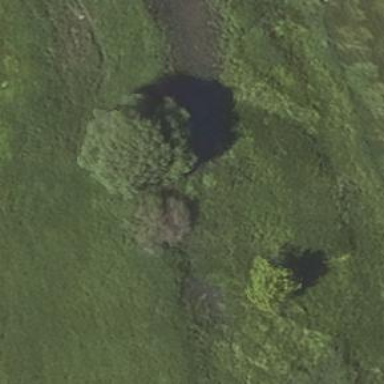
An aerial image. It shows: Natural oxbow water feature.